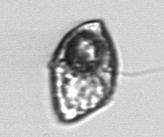
Label: Gyrodinium